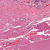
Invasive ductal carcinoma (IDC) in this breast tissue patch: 0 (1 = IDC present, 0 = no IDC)